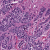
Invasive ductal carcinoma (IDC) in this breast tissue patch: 1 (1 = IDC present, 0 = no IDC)